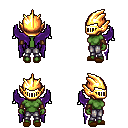
a pixel art fantasy rpg character, female body template, orc, green skin, purple wings, metal pants, ruby red parted hairstyle, gold helm, leather bracers, brown slippers, four views (front, back, left, right), 2x2 character sprite sheet, small pixel art, hard edges, no anti-aliasing